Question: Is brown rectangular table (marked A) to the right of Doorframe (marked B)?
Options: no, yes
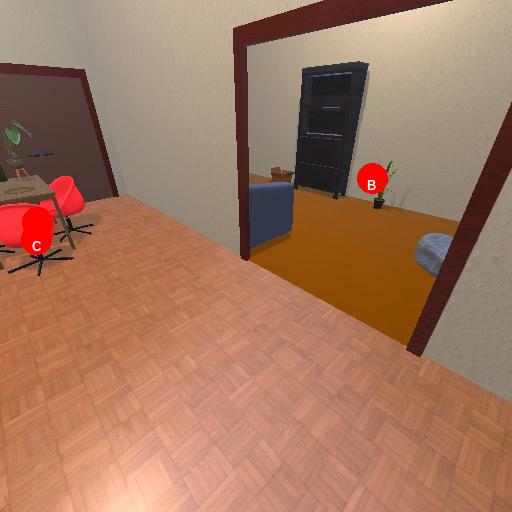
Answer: no